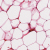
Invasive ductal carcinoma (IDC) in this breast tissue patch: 0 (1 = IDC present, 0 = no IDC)